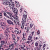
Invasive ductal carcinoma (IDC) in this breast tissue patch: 0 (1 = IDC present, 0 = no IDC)